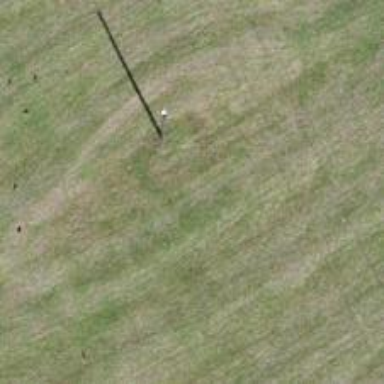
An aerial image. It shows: Power pole.